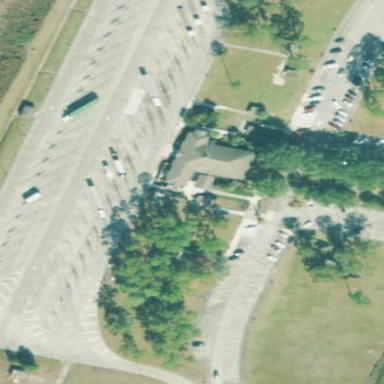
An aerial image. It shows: Rest area on the road.